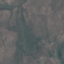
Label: HerbaceousVegetation